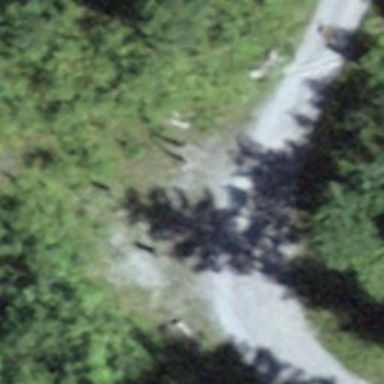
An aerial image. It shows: Unclassified road with gravel surface.